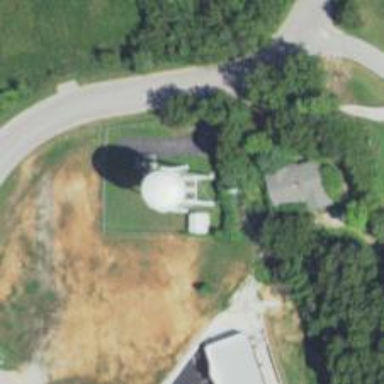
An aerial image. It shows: Water tower that is man-made.